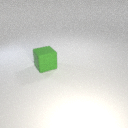
large green rubber cube